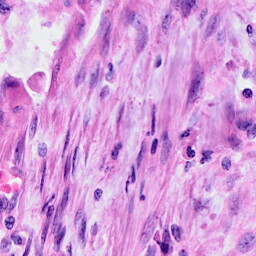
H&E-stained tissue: Cervix